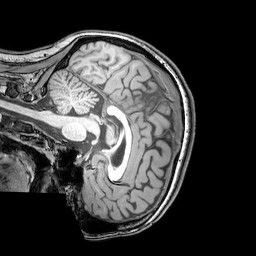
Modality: T1w
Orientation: sagittal
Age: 30
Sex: female
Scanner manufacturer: philips
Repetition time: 0.008283 s
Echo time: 0.00381 s